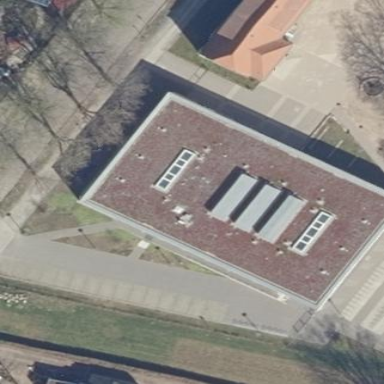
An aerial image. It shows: School building.